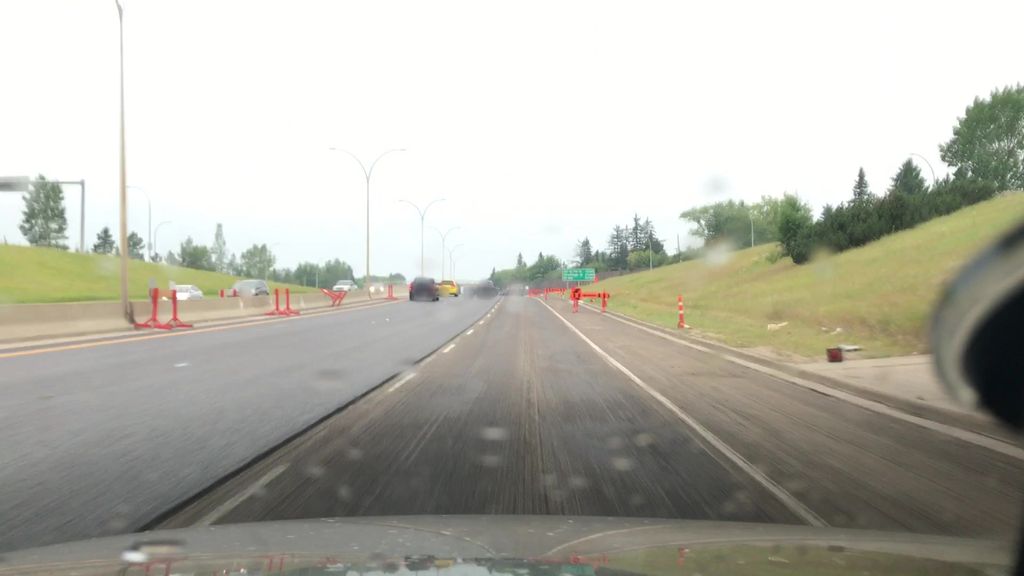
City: edmonton